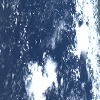
Label: cloud